Question: I want to find the frequency of the words "je" and "nous" in 75 texts.
In fact, I know how to make frequency lists at one time by importing os and so on. But this time, what I need, it's just the respective frequency of the two words.
And I tried to change the code of making frequency lists to achieve my goal but failed.
here is a part of my code:
'''
wordlist_freq={}
for word in all_words:
if word in wordlist_freq.keys():
wordlist_freq[word] +=1
else:
wordlist_freq[word] =1
freq = {}
freq['je']=wordlist_freq['je']
freq['nous']=wordlist_freq['nous']
output[name]=wordlist_freq.items()
'''
and it shows a 'KeyError: 'je''

I really can't understand it and my current idea is too stupid because I want to make a frequency list and then extra the frequency of "je" and "nous". There should be some easier solutions!!!
Please help me~ Thank you!!!
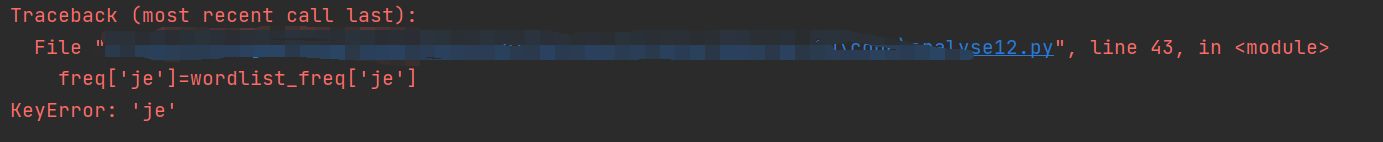
Answer: You can use Counter from collections for this
'''
from collections import Counter
word_list = ["hi", "hi", "je", "nous", "hi", "je", "je"]
wordlist_freq = Counter(word_list)
'''
In order to get the frequency of a word, you can use get method like this
'''
wordlist_freq.get("je", 0)
'''
I prefer using get instead of square brackets because get can return a default value when the word is absent in the Counter object.
If you choose not to use Counter and want to use the loop you shared in Q, you can still do that. But make sure that you 'get' method on the dict to handle the cases where the word is not present in the dict.